Fundus camera: zeiss
Shooting center: fovea
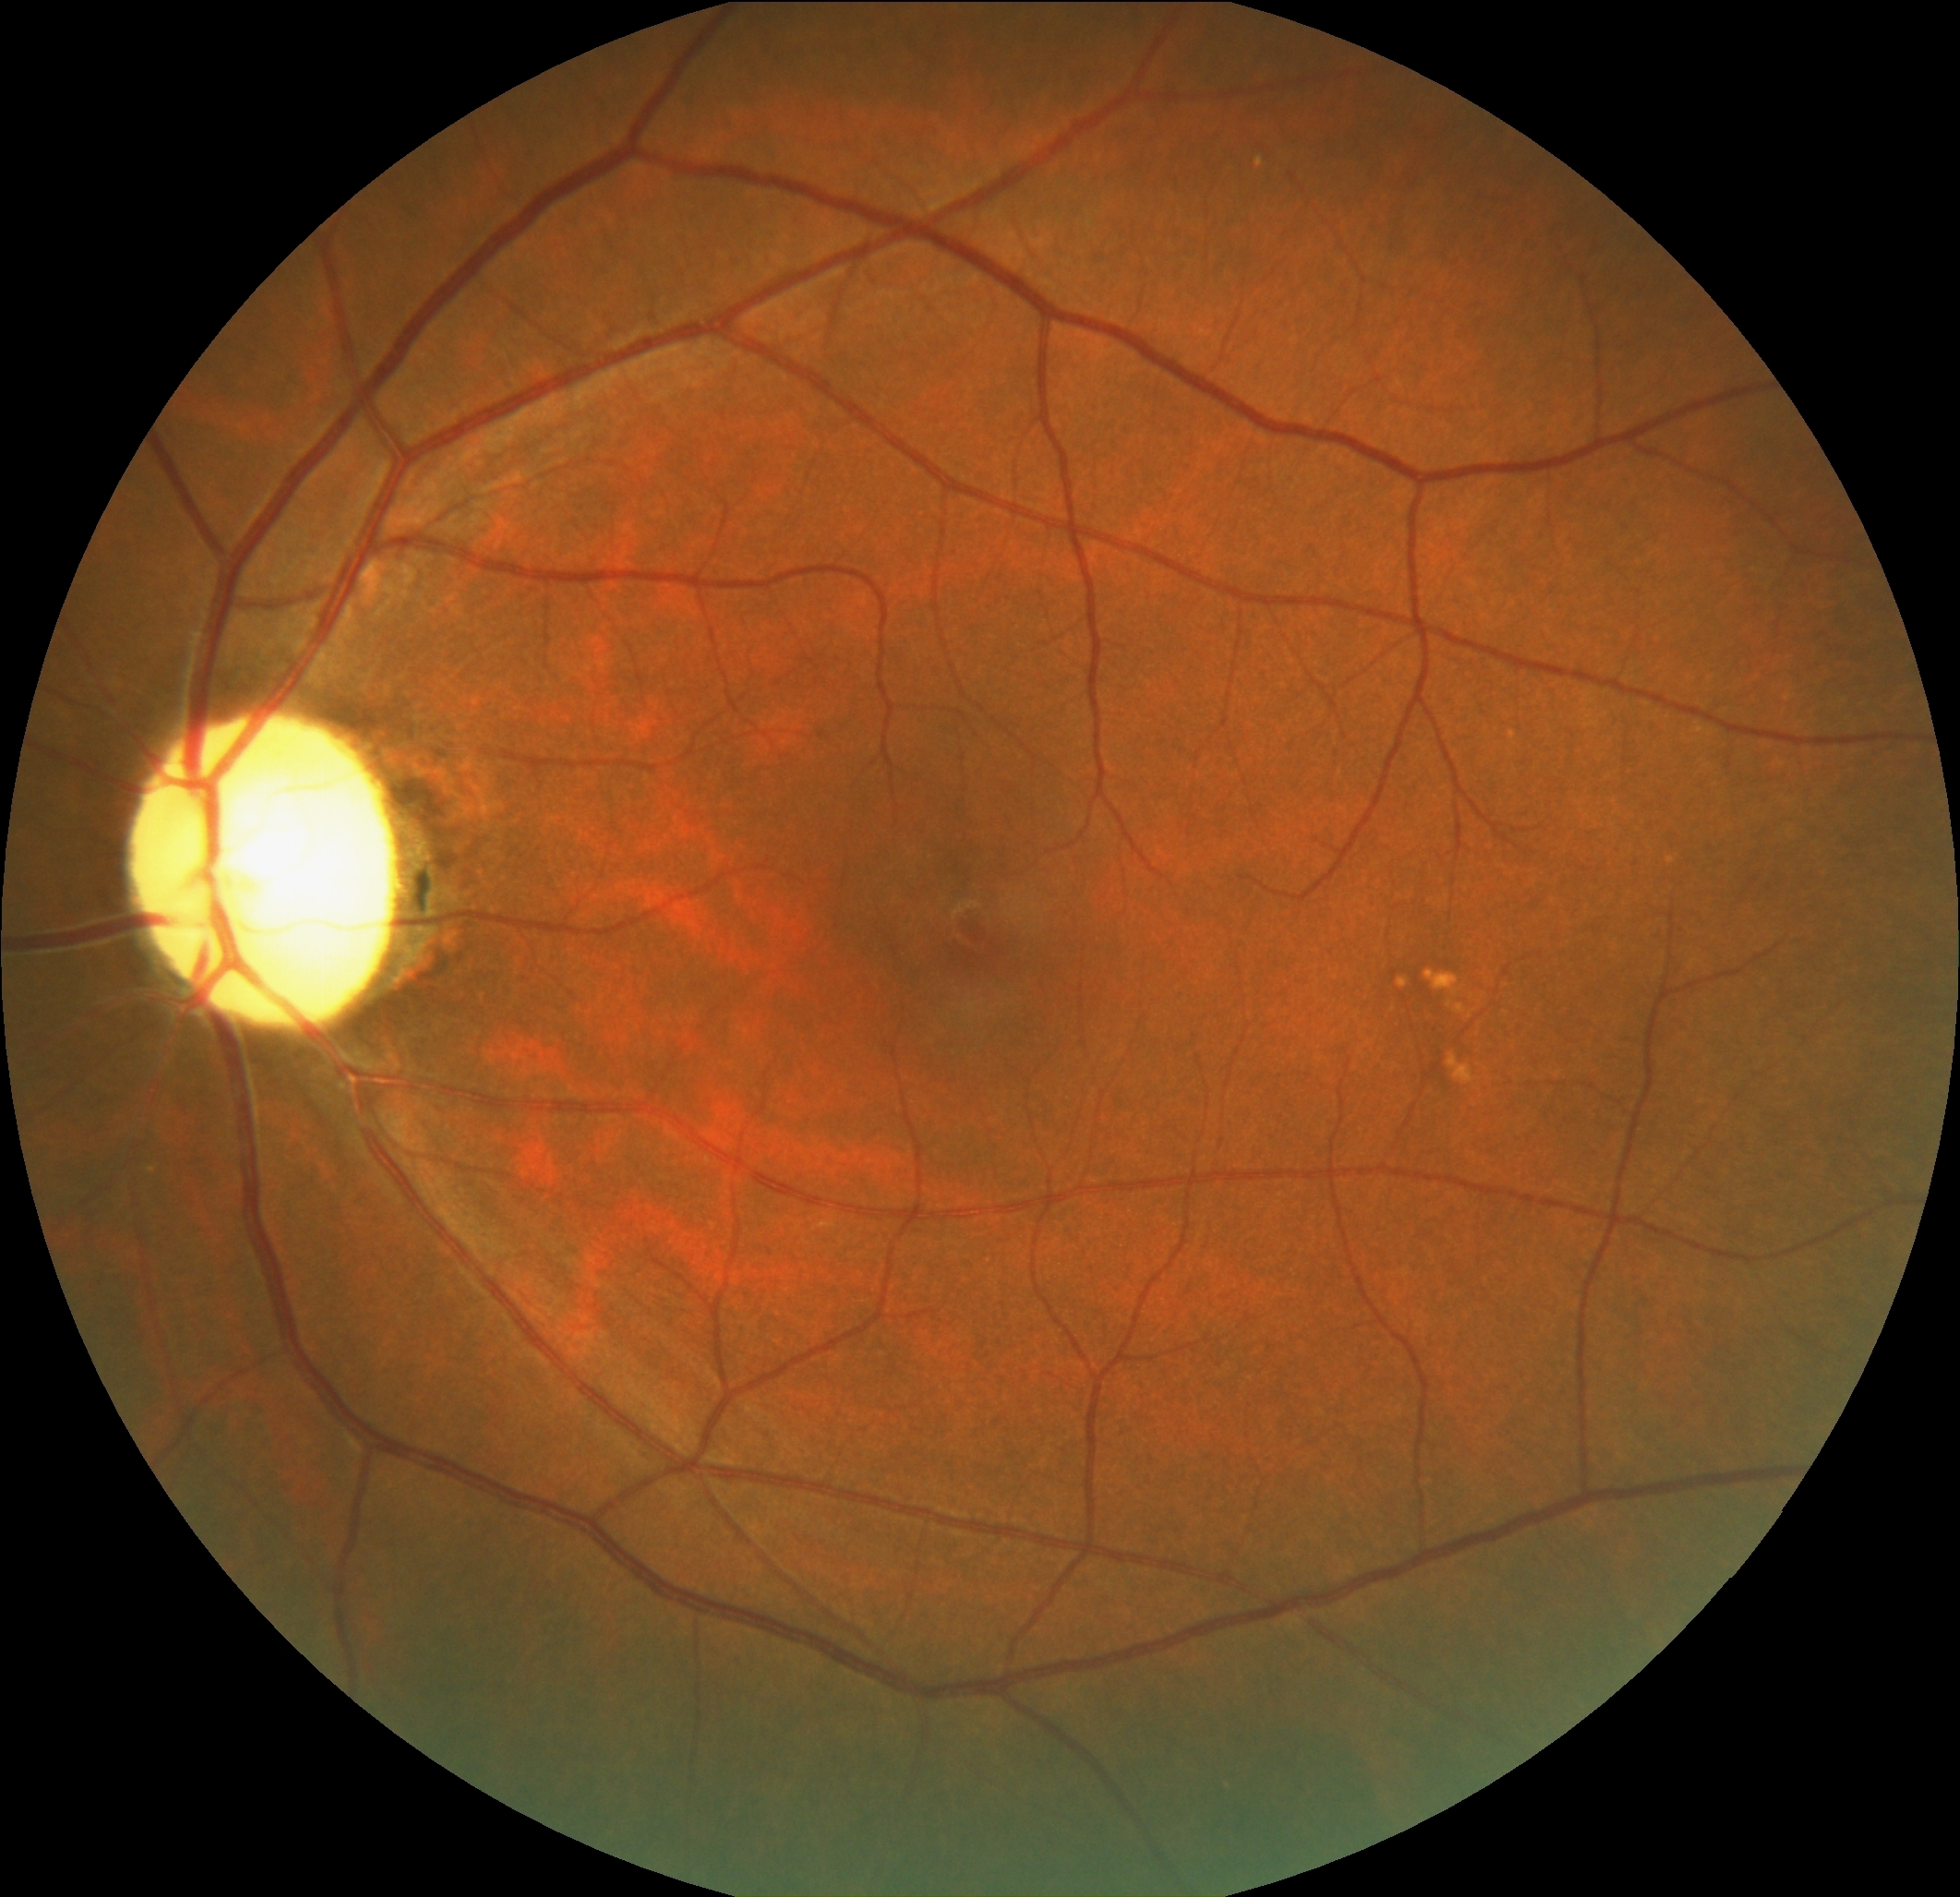
Pathologic myopia: no
Patchy retinal atrophy: present
Retinal detachment: absent